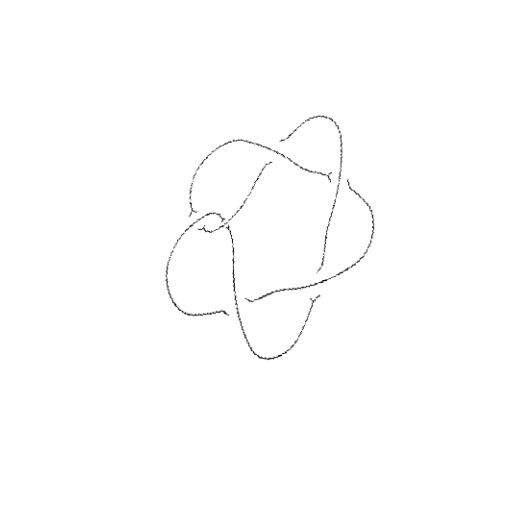
Crossing number: 6